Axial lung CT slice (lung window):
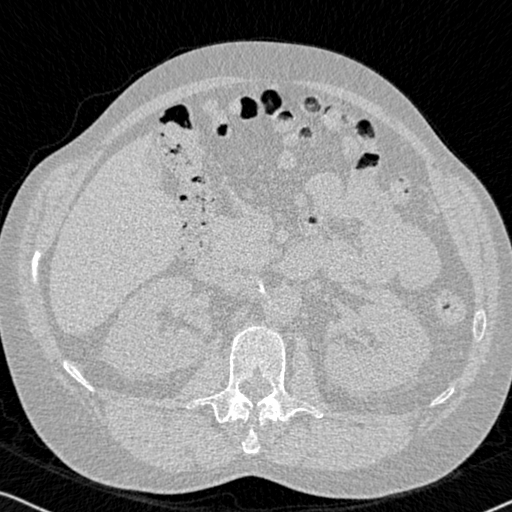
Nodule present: no